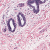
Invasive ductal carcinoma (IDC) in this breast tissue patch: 0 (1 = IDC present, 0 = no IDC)